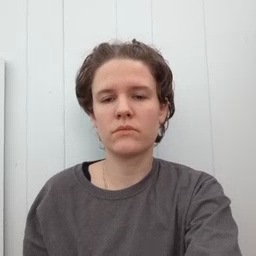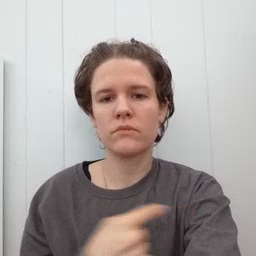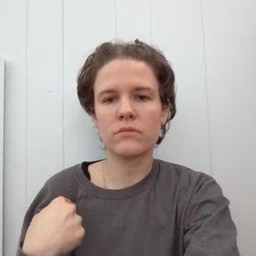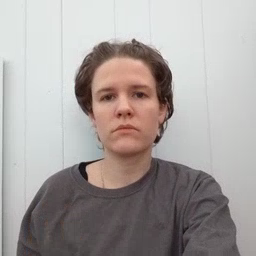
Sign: weus